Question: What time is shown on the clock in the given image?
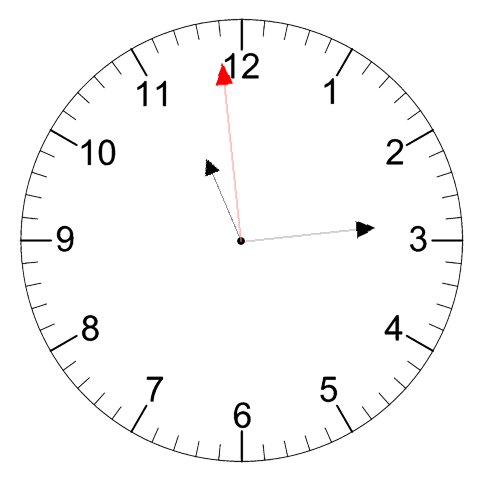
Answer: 11:13:59